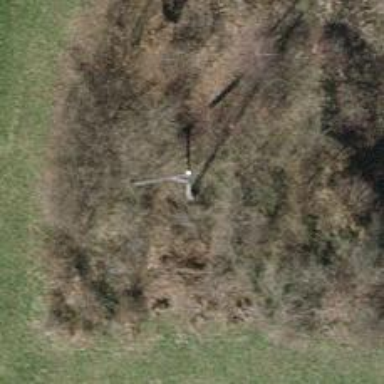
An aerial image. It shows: Guyed power pole.